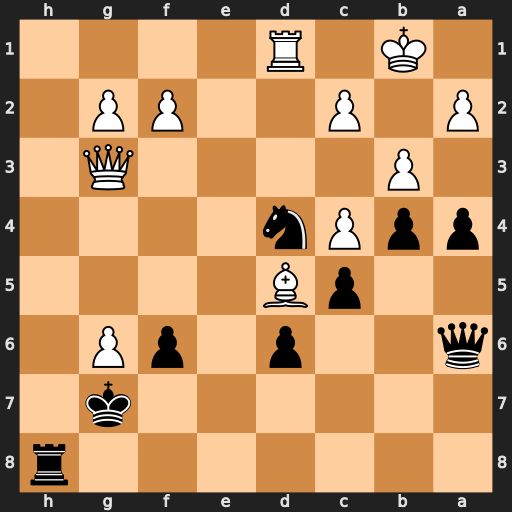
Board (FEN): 7r/6k1/q2p1pP1/2pB4/ppPn4/1P4Q1/P1P2PP1/1K1R4
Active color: b
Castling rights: -
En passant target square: -
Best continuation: axb3 cxb3 Ne2 Qe3 Nc3+ Kc1 Qa3+